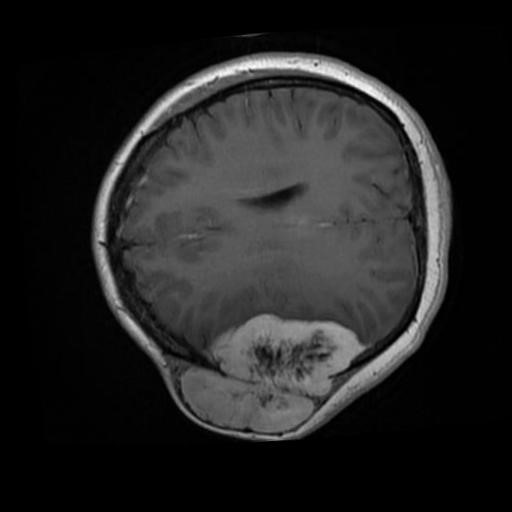
Label: brain_menin